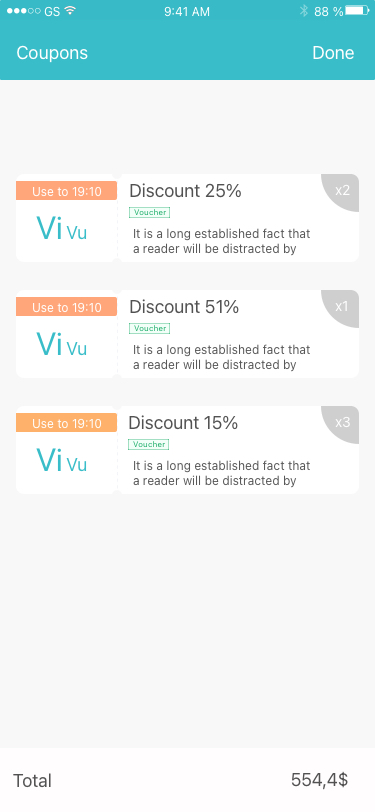
Text in this UI design:
Done
88 %
9:41 AM
GS
Coupons
Total
554,4$
Use to 19:10
Voucher
Discount 25%
x2
It is a long established fact that
a reader will be distracted by
Vi
Vu
Use to 19:10
Voucher
Discount 51%
x1
It is a long established fact that
a reader will be distracted by
Vi
Vu
Use to 19:10
Voucher
Discount 15%
x3
It is a long established fact that
a reader will be distracted by
Vi
Vu